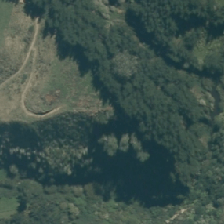
Land cover: low_producing_grassland